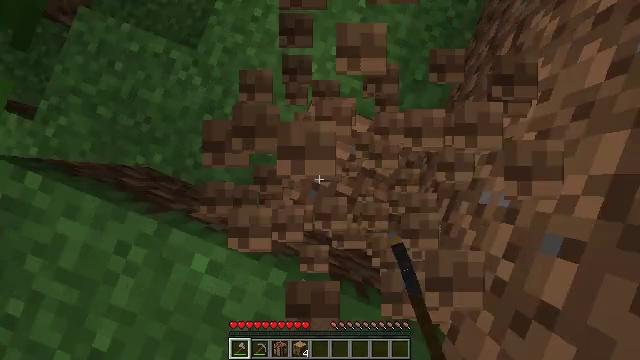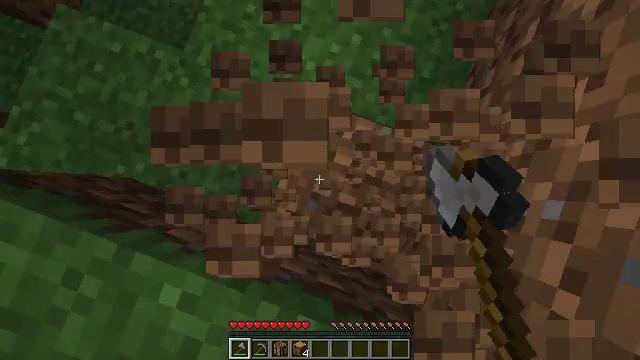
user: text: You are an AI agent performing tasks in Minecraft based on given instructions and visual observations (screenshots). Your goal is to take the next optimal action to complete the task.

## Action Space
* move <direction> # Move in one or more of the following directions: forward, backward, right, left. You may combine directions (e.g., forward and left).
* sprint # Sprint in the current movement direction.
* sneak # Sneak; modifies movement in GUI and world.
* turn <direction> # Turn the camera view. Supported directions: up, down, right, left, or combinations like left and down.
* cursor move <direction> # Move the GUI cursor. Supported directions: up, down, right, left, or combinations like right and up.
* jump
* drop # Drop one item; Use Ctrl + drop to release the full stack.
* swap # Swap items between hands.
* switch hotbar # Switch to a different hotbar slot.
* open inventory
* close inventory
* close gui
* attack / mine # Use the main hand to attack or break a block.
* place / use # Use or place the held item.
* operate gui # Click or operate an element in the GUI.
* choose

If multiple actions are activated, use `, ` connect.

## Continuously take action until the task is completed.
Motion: motion action
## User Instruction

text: Collect dirt by holding left button.
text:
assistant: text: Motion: turn up, attack / mine
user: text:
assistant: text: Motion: attack / mine